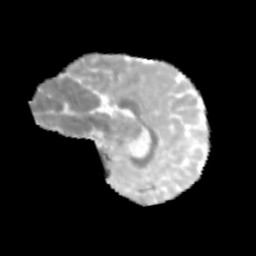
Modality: MD
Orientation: sagittal
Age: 9
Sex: female
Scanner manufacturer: siemens
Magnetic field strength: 3 T
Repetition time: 3.8 s
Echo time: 0.07 s